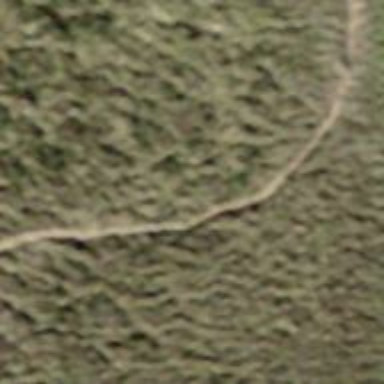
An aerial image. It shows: Path with grade4 tracktype.